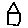
Label: house